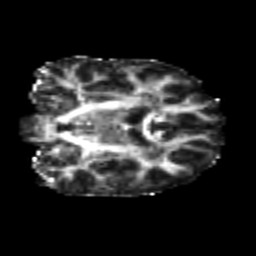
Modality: FA
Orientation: coronal
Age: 22
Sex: male
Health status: healthy
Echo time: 0.074 s